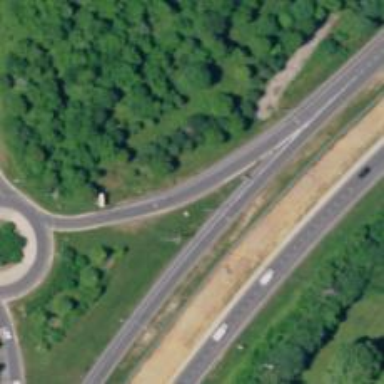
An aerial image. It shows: Trunk link highway with asphalt surface.